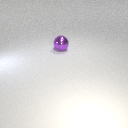
large purple metal sphere